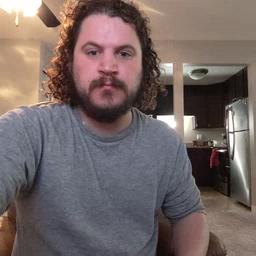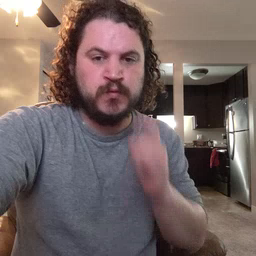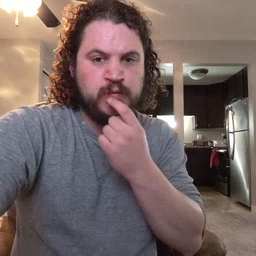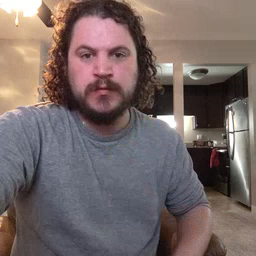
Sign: tooth